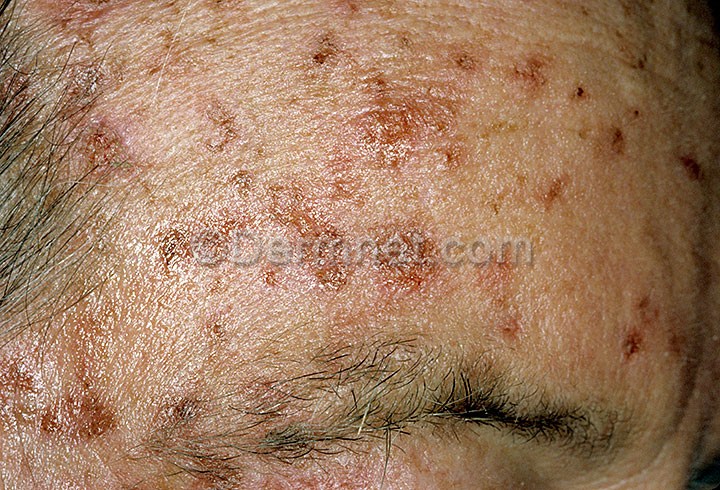
Disease: Actinic Keratosis Basal Cell Carcinoma and other Malignant Lesions